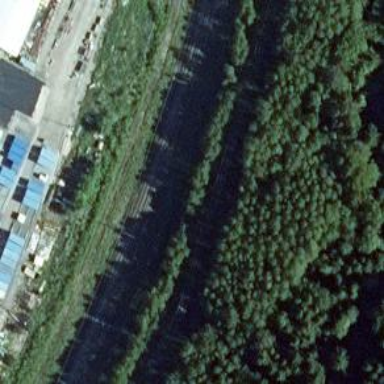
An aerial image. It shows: Railway with continuous electrified contact lines.